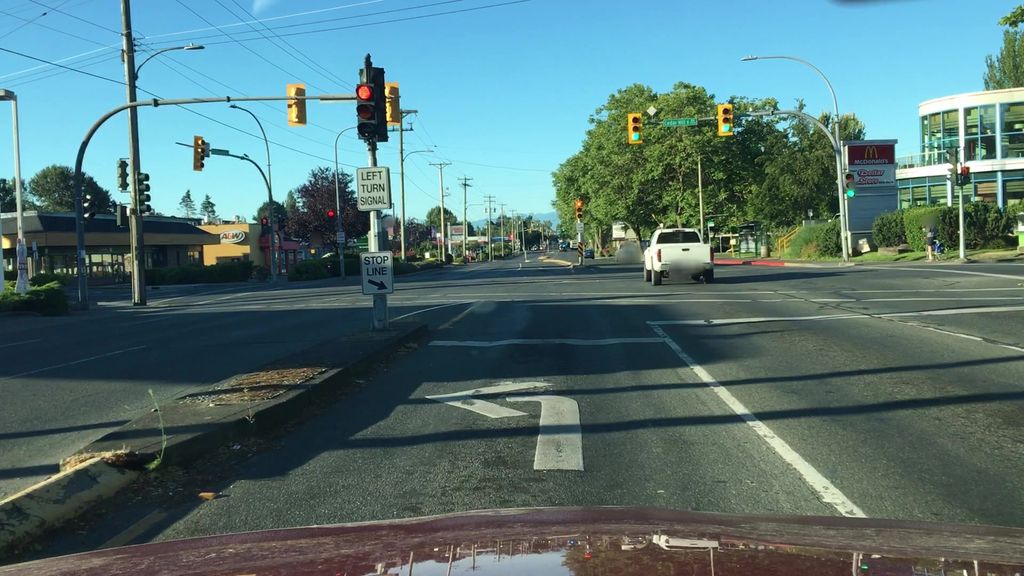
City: victoria